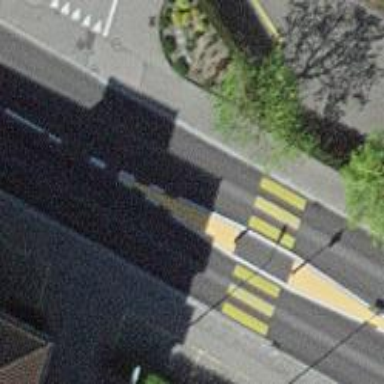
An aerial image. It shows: Marked road crossing with pedestrian island.